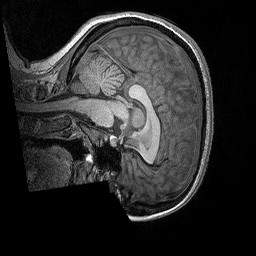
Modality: T1w
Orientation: sagittal
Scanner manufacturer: siemens
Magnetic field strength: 3 T
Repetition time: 2.3 s
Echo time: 0.00298 s